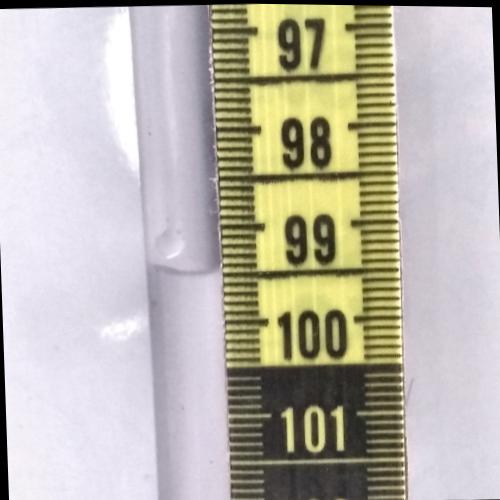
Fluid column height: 99.5 cm